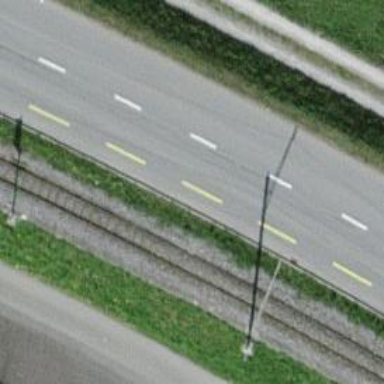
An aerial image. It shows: Asphalt cycleway lane.